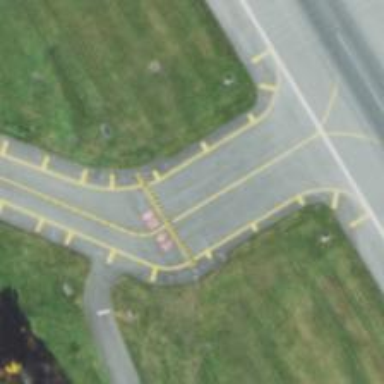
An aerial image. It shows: View of taxiway at the airport.